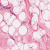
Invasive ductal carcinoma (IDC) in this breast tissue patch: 0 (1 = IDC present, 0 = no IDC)